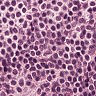
Metastatic tissue present: no